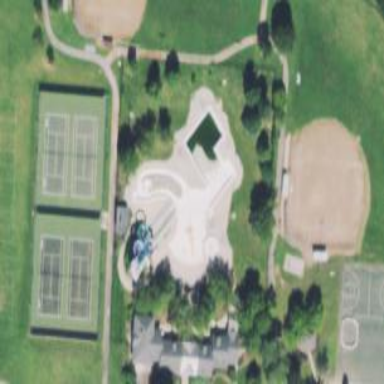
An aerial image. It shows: Water slide attraction.